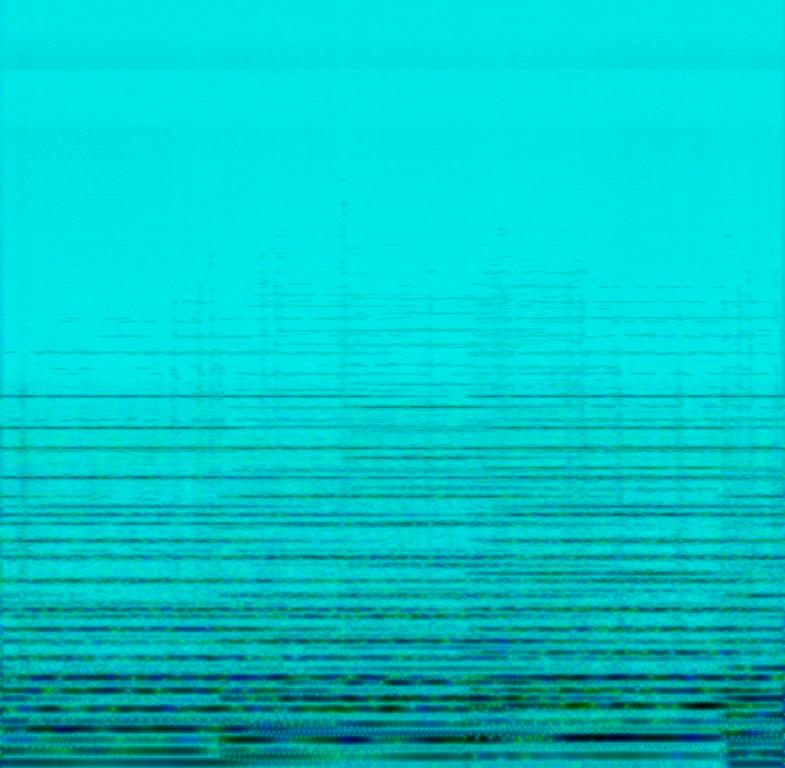
A female vocalist sings this delicate harmony. The tempo is slow with an organ accompaniment. It is soft, mellow, meditative, enigmatic, mysterious, melancholic and haunting. This song is a Modern Classical.